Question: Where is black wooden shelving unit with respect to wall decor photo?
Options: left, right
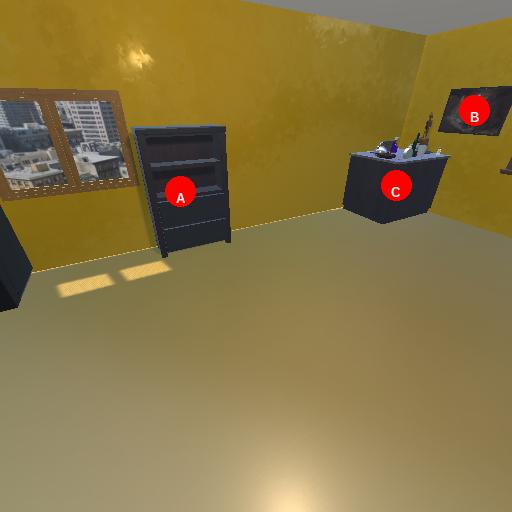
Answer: left